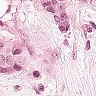
Metastatic tissue present: yes